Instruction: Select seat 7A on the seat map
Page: seats
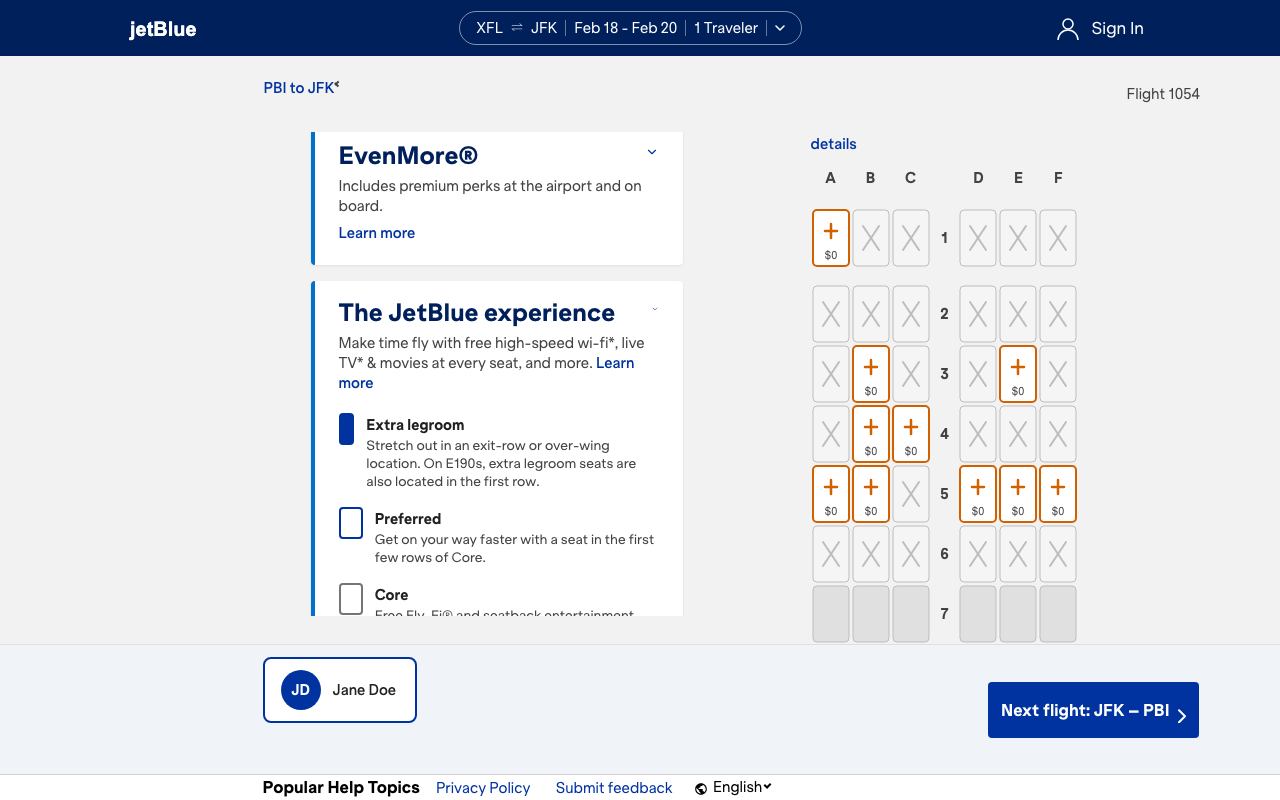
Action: click